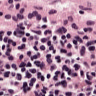
Metastatic tissue present: no